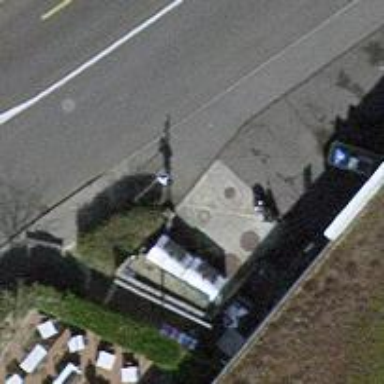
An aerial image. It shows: Recycling container at amenity designated for recycling.